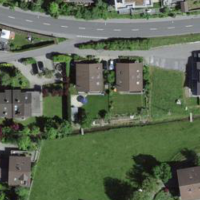
EUNIS habitat code: 54
Species observed at this site:
Geum rivale